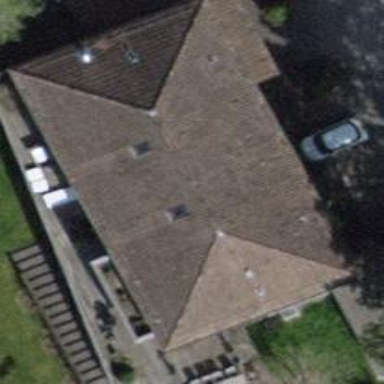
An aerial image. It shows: Building with hipped roof shape.